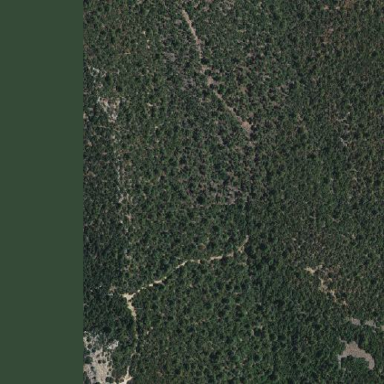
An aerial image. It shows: Mixed woodland with evergreen leaves.